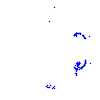
Particle: proton